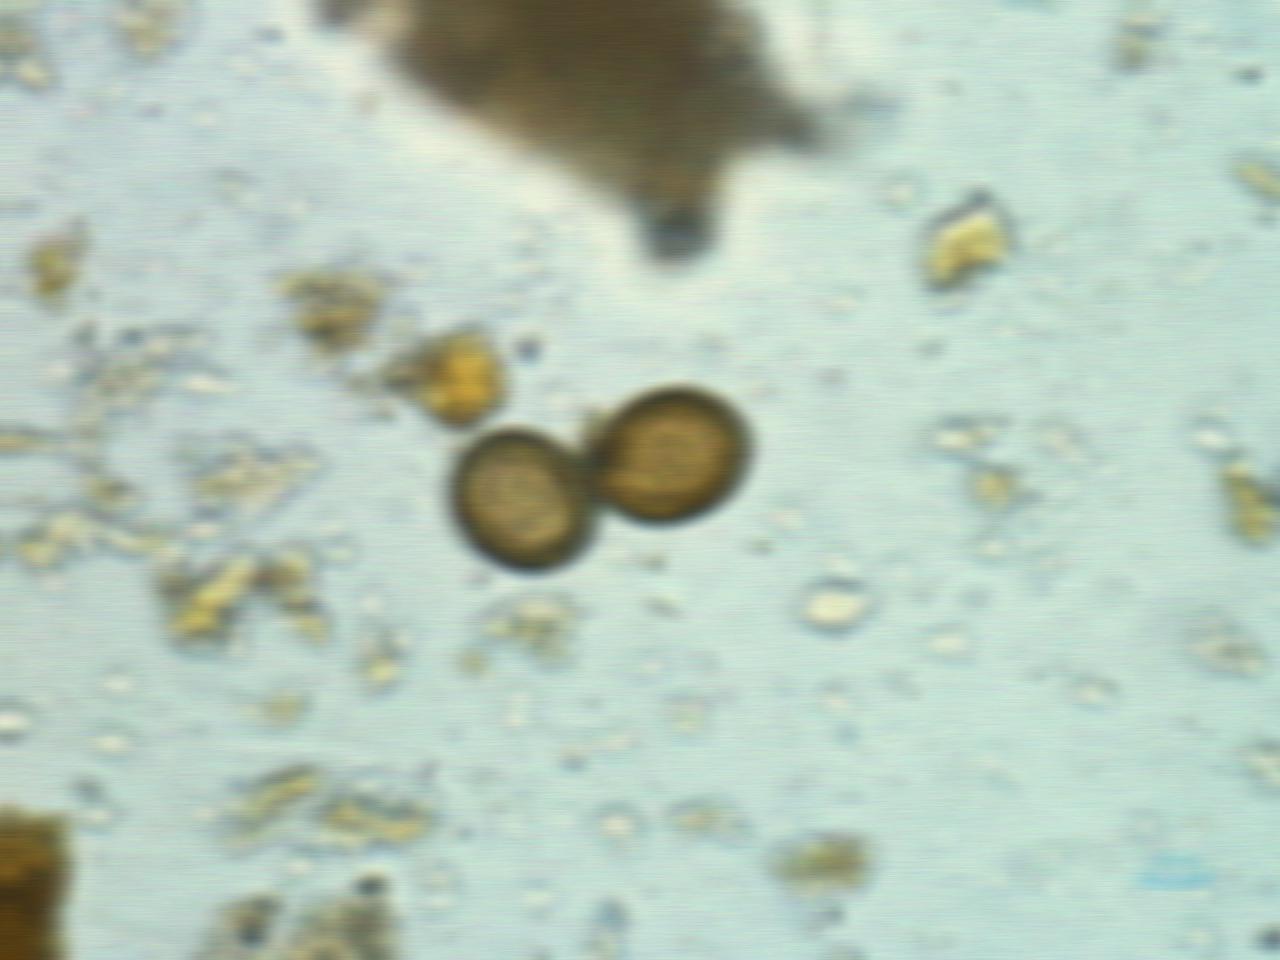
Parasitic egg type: Taenia spp. egg